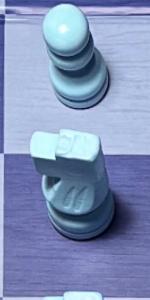
Label: Knight_White